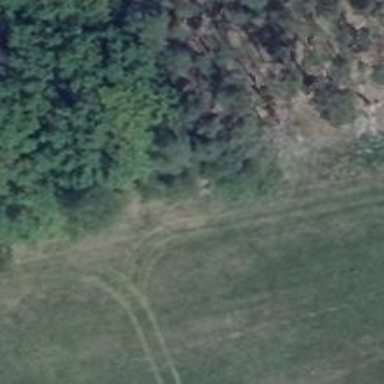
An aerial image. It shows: Grassy track road with grade 4 track type.